Field crop: maize
Growth stage: 2
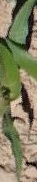
Species: maize